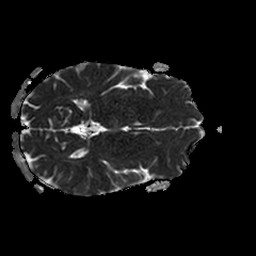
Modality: ADC
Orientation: axial
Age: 40
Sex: female
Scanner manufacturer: philips
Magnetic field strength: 1.5 T
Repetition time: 3.506 s
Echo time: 0.07078 s